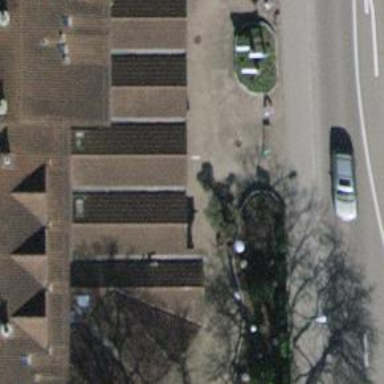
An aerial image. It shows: Restaurant.